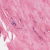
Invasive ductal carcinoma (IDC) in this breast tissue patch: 0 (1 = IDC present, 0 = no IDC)